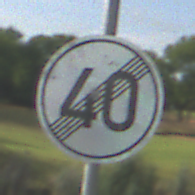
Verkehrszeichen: EndeGeschwindigkeit40
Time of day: MorningAfternoon
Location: Outdoor (Nature)
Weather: PartlyCloudy
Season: NotSpecified
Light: Natural